Field crop: maize
Growth stage: 2
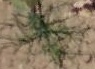
Species: salsola